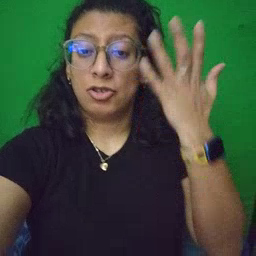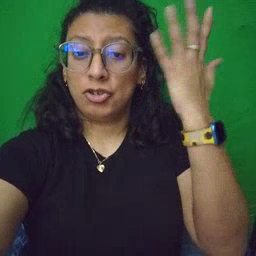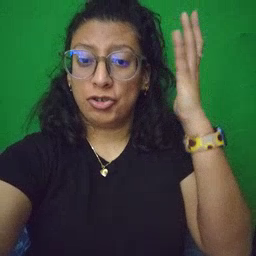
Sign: tree